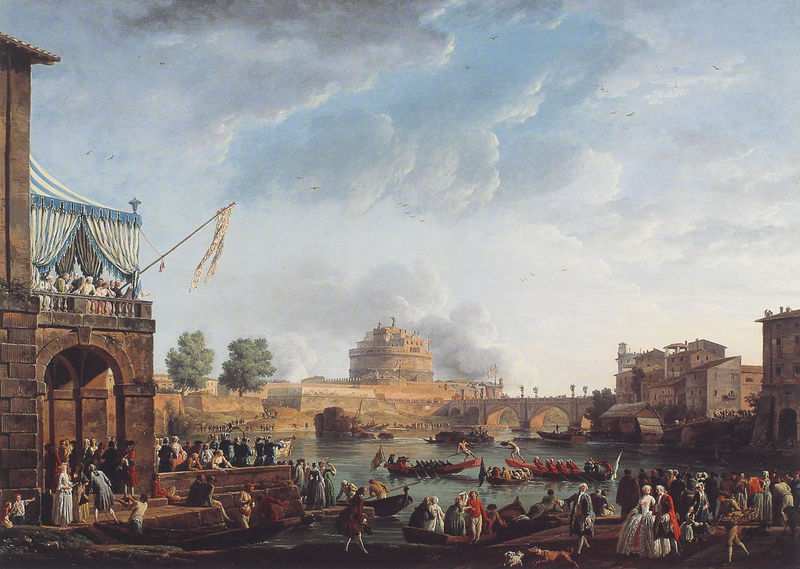
Titel: Turnierkampf auf dem Fluß Tiber bei Rom
Künstler: Joseph Vernet
Institution: London, National Gallery
Schlagwörter: gemälde, himmel, wasser, wolken, bäume, menschen, stadt, fest, häuser, brücke, boote, balkon, fahne, hafen, wettkampf, festung, rom, baldachin, gemölde, tiber, gondeln, engelsburg, romn, tiberttiber